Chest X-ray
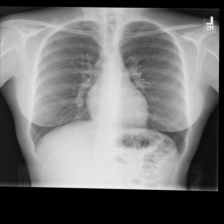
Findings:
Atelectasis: negative
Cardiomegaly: negative
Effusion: negative
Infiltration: negative
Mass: negative
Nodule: negative
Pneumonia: negative
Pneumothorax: negative
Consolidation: negative
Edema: negative
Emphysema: negative
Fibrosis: negative
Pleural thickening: negative
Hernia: negative